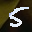
Label: 5